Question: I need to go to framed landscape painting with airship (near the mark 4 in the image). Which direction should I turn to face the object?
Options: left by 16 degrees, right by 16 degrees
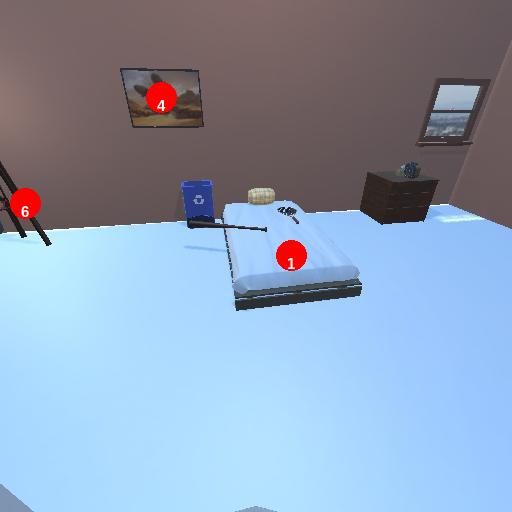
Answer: left by 16 degrees